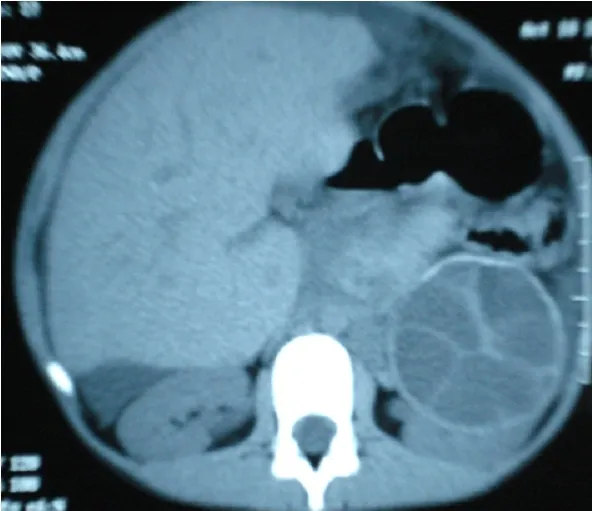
TDM aspect of a renal hydatid cyst after injection of contrast.
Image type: radiology (ct)